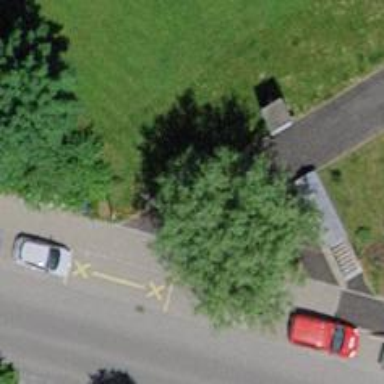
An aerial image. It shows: Bollard.